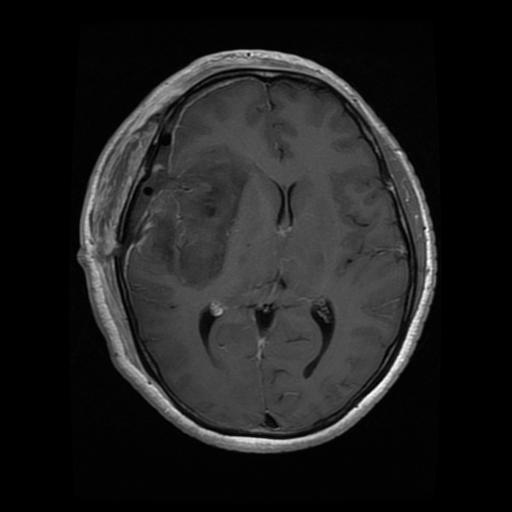
Label: glioma